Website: macys
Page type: billing-address
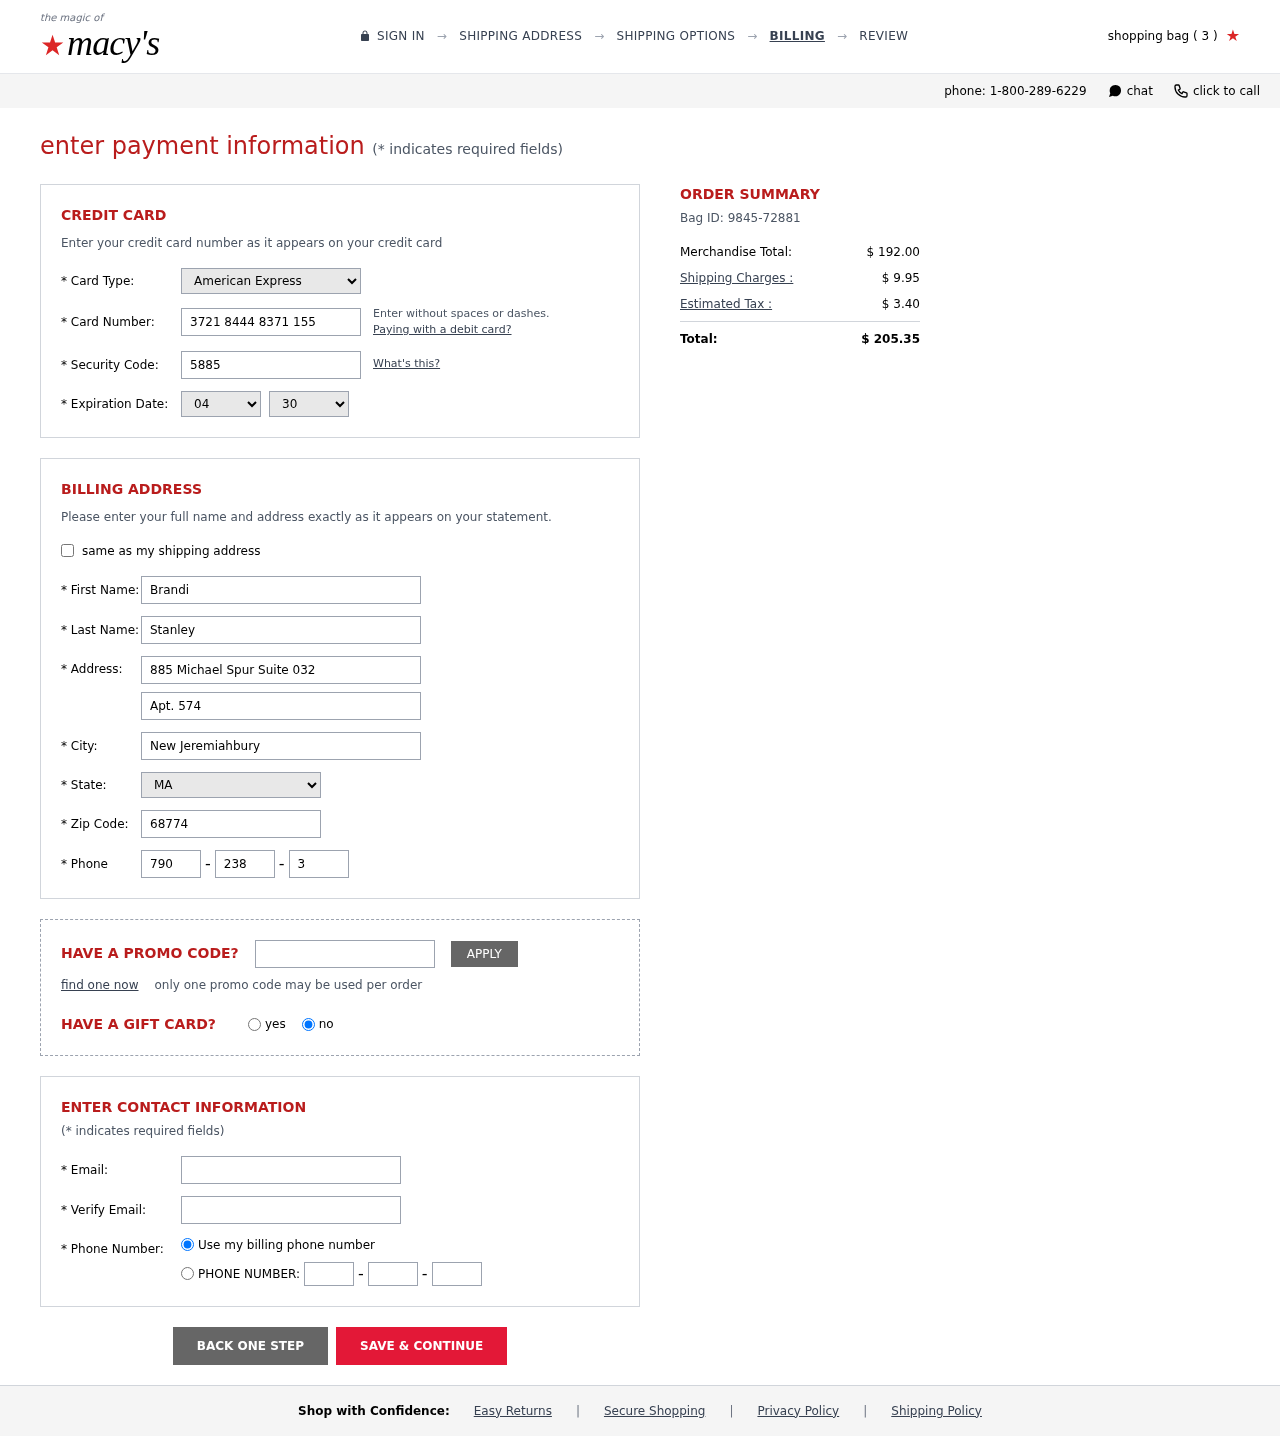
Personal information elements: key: PII_CARD_CVV
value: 5885
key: PII_CARD_EXPIRY_MONTH
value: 04
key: PII_CARD_EXPIRY_YEAR
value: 30
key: PII_CARD_NUMBER
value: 3721 8444 8371 155
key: PII_CARD_TYPE
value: American Express
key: PII_CITY
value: New Jeremiahbury
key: PII_EMAIL
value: brandistanley@yahoo.com
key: PII_FIRSTNAME
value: Brandi
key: PII_LASTNAME
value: Stanley
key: PII_PHONE_AREA
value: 790
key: PII_PHONE_PREFIX
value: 238
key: PII_PHONE_SUFFIX
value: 3980
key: PII_POSTCODE
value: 68774
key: PII_STATE_ABBR
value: MA
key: PII_STREET
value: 885 Michael Spur Suite 032
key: PII_STREET2
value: Apt. 574
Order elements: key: ORDER_NUM_ITEMS
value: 3
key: ORDER_ID
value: Bag ID: 9845-72881
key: ORDER_SUBTOTAL
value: $ 192.00
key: ORDER_SHIPPING_COST
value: $ 9.95
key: ORDER_TAX
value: $ 3.40
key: ORDER_TOTAL
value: $ 205.35